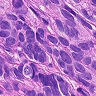
Metastatic tissue present: yes